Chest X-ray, AP view. Patient: 65 years old, sex F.
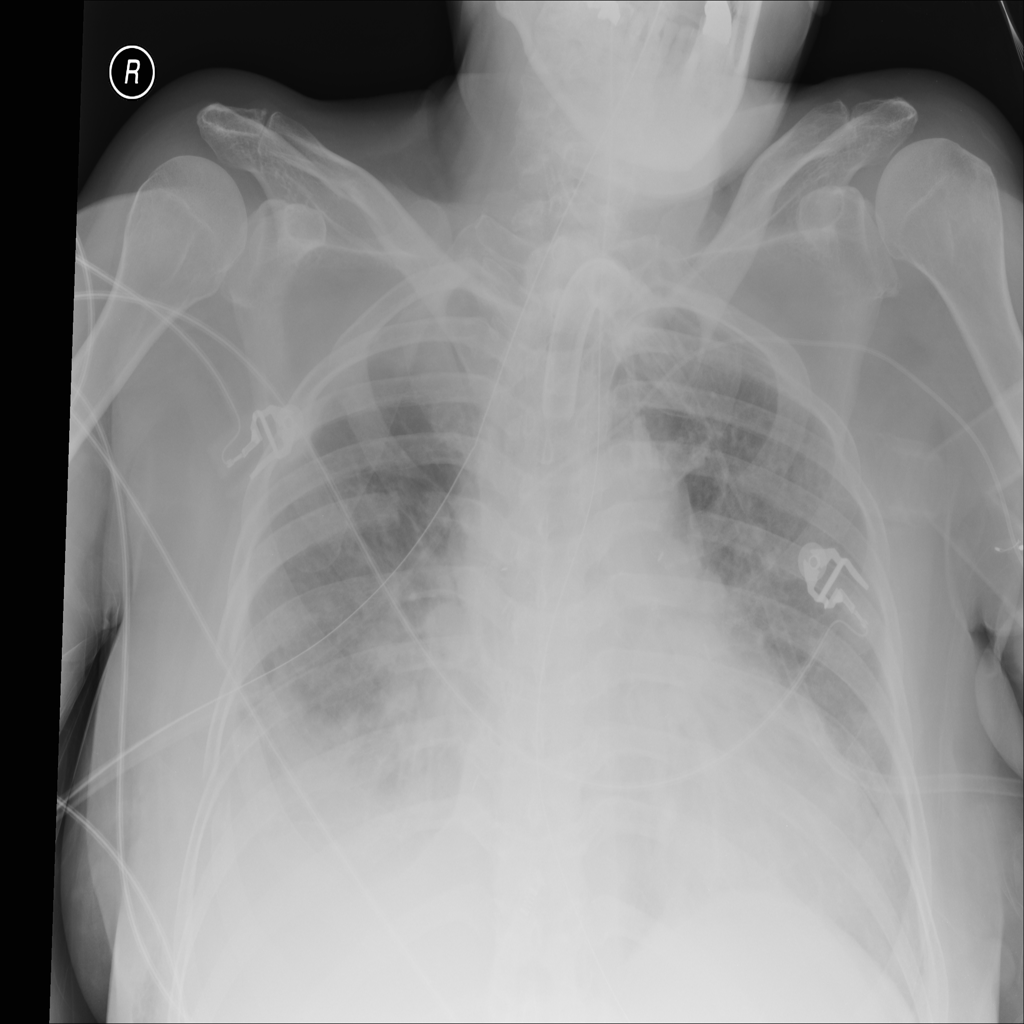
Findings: Effusion